Question: I am using bootstrap and trying to tweak one of the free template for admin needs. Right now the content inside '#page-wrapper' leaves too much space on either side when the window is maximized. I tried playing with different padding, margin size but then the responsiveness loses and the horizontal scroll bar appears. How can I reduce the spaces on both the left and right side of this content without losing responsiveness.
Please find the screen shot below
The fiddle is available <URL>
The template was working fine originally but when I wrap it inside the 'bootstrap container div', I get this problem.
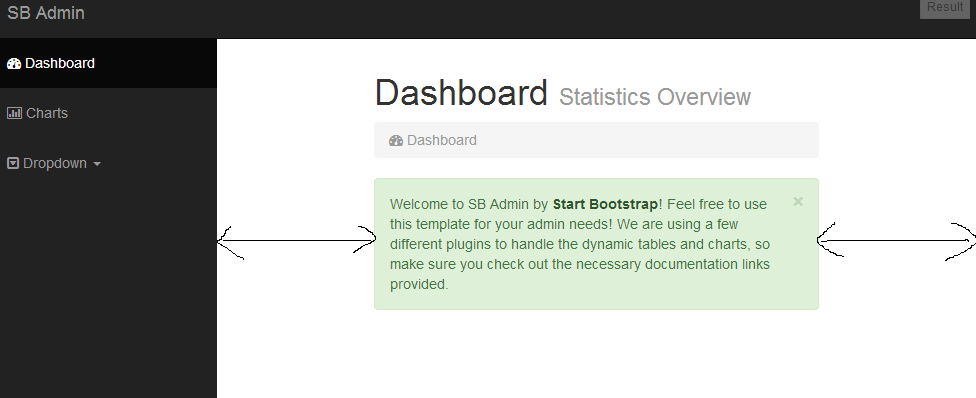
Answer: change the container to container-fluid